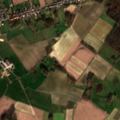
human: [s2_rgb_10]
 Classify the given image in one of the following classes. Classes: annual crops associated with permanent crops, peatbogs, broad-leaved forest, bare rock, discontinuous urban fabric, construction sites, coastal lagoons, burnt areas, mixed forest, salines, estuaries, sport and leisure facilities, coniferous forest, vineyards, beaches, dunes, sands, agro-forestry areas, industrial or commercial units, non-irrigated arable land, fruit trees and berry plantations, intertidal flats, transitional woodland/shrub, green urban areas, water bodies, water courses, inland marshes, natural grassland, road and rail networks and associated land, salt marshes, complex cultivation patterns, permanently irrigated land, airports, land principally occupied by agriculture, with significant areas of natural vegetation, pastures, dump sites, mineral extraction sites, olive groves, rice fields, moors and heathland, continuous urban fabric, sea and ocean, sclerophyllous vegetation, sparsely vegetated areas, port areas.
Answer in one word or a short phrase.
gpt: discontinuous urban fabric, non-irrigated arable land, pastures, complex cultivation patterns, broad-leaved forest